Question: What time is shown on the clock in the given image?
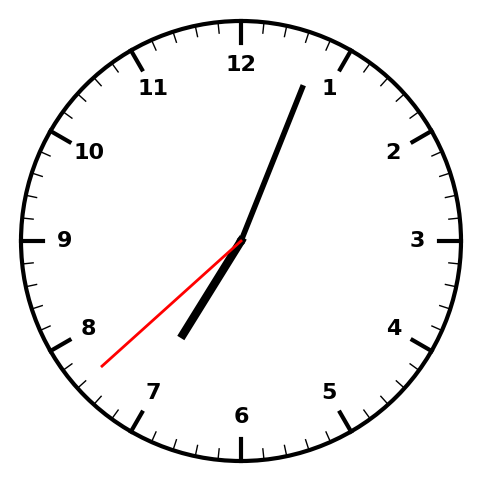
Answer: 07:03:38